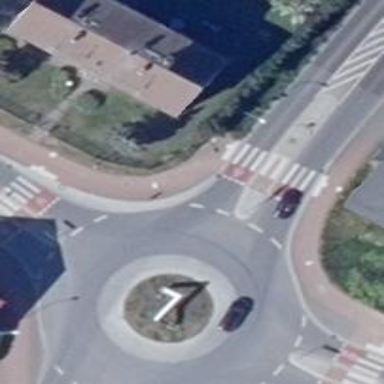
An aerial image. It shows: Footway crossing with island.